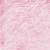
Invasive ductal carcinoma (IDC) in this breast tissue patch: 0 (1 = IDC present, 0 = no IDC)